Question: I have implemented an autocomplete in my app for zip codes. I am debugging in Firebug and I see in my console that the action is performing and I get a list of zip codes in the list of results, but the actual list is not displaying when I debug.
Here's the action in my Customers controller:
'''
//the autocomplete request sends a parameter 'term' that contains the filter
public ActionResult FindZipCode(string term)
{
string[] zipCodes = customerRepository.FindFilteredZipCodes(term);
//return raw text, one result on each line
return Content(string.Join("
", zipCodes));
}
'''
Here's the markup (abbreviated)
'''
<% using (Html.BeginForm("Create", "Customers")) {%>
<input type="text" value="" name="ZipCodeID" id="ZipCodeID" />
<% } %>
'''
and here's the order I load my scripts:
'''
<script type="text/javascript" src="/Scripts/jquery-1.4.2.js"></script>
<script type="text/javascript" src="/Scripts/jquery.ui.core.js"></script>
<script type="text/javascript" src="/Scripts/jquery.ui.widget.js"></script>
<script type="text/javascript" src="/Scripts/jquery.ui.position.js"></script>
<script type="text/javascript" src="/Scripts/jquery.ui.autocomplete.js"></script>
<script type="text/javascript">
$(document).ready(function() {
$("#ZipCodeID").autocomplete({ source: '<%= Url.Action("FindZipCode", "Customers") %>'});
});
</script>
'''
Anything obvious that I'm missing? Like I say the script is grabbing the list of zip codes, they just won't display on my page when I test.
EDIT: I added an image that shows what I see in firebug - it appears that I get my zip codes back, but just won't display the dropdown.

I also updated my text box so that it's inside of the ui-widget div like so:
'''
<div class="ui-widget">
<input type="text" name="ZipCodeID" id="ZipCodeID" />
</div>
'''
and this is the script that I'm using:
'''
<script type="text/javascript">
$(document).ready(function() {
$("#ZipCodeID").autocomplete('<%= Url.Action("FindZipCode", "Customers") %>');
});
</script>
'''
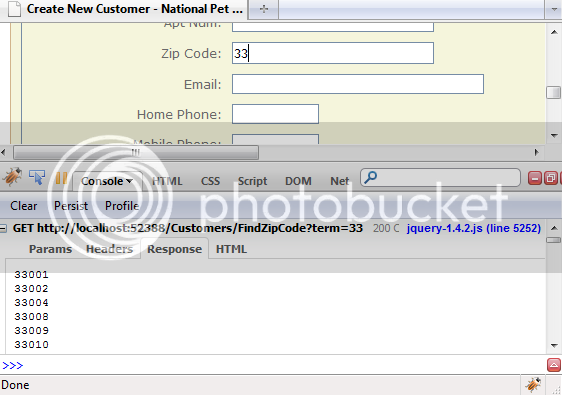
Answer: I was able to get the autocomplete suggestions working using the following code:
Controller:
'''
public JsonResult FindZipCode(string term)
{
VetClinicDataContext db = new VetClinicDataContext();
var zipCodes = from c in db.ZipCodes
where c.ZipCodeNum.ToString().StartsWith(term)
select new { value = c.ZipCodeID, label = c.ZipCodeNum};
return this.Json(zipCodes, JsonRequestBehavior.AllowGet);
}
'''
Markup:
'''
<script type="text/javascript">
$(document).ready(function() {
$("#ZipCodeID").autocomplete({
source: '<%= Url.Action("FindZipCode", "Customers") %>',
});
});
</script>
<div class="ui-widget"><input type="text" name="ZipCodeID" id="ZipCodeID" /></div>
'''